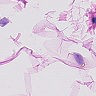
Metastatic tissue present: no